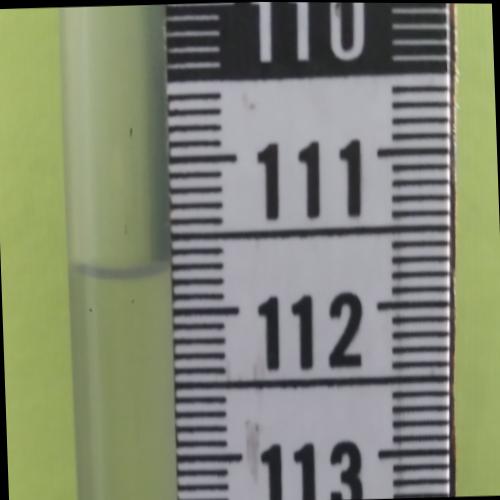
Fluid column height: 111.7 cm